Field crop: tomato
Growth stage: 1
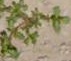
Species: portulaca